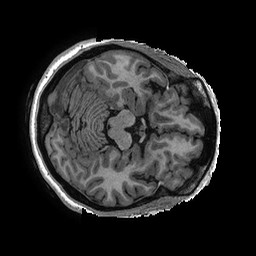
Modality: T1w
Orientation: axial
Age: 39
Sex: female
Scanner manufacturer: ge
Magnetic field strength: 3 T
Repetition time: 0.006952 s
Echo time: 0.00292 s